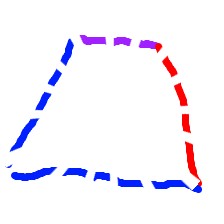
Shape: trapezoid